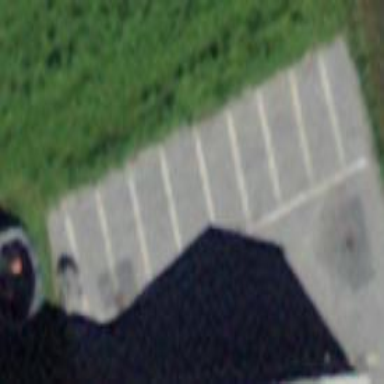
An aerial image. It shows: Paved parking area.